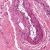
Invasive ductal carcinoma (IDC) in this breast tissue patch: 0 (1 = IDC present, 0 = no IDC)